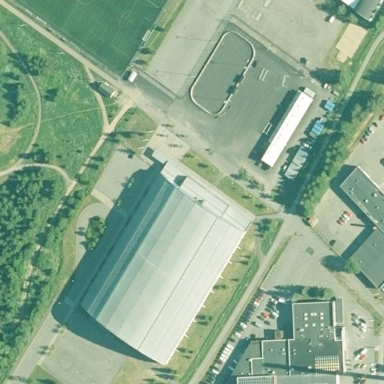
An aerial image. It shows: Sports centre with soccer field and sports hall.